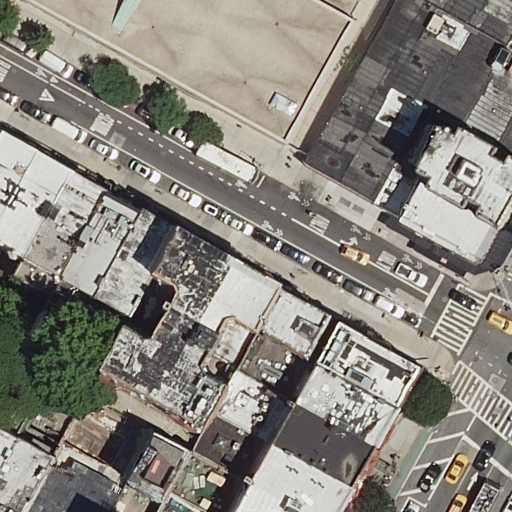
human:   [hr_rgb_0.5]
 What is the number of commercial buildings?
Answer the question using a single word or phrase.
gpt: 0

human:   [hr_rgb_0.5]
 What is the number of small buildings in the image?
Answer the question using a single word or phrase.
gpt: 7

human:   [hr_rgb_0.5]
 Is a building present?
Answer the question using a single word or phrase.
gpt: yes

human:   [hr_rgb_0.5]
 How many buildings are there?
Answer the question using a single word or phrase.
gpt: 20

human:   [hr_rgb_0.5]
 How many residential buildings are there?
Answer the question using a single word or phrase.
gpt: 19

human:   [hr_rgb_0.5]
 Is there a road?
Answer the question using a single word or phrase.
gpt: yes

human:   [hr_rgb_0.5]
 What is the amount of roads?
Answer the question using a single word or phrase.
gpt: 9

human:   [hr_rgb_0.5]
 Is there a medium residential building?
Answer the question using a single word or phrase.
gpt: yes

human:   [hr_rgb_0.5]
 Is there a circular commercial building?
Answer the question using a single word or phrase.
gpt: no

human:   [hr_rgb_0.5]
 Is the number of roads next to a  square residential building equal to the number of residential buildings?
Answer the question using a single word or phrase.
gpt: no

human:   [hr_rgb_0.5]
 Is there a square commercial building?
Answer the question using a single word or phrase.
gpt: no

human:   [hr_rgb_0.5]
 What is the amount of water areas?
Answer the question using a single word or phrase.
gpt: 0

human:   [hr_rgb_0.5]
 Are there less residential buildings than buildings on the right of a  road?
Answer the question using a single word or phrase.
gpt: no

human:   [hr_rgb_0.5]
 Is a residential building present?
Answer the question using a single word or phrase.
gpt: yes

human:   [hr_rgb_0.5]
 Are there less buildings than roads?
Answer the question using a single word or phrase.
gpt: no

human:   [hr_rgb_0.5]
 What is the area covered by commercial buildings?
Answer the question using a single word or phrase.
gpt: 0m2

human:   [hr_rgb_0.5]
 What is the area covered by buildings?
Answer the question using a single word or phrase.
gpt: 5109m2

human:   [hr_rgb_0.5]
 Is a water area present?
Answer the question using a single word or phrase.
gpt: no

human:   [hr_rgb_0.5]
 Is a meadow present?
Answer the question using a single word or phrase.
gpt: no

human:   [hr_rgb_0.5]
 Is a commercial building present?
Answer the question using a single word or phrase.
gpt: no

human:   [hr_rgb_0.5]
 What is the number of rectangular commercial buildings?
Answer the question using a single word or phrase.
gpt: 0

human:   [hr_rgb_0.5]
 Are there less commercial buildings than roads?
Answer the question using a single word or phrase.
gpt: yes

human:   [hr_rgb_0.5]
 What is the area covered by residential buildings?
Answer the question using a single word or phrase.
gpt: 3530m2

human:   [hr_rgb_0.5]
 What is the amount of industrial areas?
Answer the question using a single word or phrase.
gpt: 0

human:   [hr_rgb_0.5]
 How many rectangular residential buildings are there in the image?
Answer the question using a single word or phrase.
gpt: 17

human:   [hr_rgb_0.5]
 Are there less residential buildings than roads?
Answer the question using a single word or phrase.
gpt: no

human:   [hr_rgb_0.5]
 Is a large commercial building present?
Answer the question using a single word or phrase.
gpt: no

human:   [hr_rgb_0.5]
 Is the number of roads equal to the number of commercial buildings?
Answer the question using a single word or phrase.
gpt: no

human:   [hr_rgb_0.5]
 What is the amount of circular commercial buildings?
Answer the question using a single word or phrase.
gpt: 0

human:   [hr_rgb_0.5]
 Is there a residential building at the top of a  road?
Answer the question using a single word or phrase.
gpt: yes

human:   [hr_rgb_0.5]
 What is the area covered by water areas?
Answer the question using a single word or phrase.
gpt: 0m2

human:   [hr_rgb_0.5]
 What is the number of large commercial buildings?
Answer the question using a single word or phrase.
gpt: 0

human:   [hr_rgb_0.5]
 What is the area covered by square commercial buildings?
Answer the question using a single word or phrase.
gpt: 0m2

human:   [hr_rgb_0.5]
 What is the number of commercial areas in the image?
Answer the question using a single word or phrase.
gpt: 0

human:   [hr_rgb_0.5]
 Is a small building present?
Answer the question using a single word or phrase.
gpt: yes

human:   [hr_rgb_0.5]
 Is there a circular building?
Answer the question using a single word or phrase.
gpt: no

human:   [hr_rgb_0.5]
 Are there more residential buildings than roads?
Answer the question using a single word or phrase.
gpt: yes

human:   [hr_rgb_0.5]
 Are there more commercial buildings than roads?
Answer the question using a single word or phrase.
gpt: no

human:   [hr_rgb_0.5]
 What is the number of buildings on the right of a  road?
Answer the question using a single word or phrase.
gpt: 5

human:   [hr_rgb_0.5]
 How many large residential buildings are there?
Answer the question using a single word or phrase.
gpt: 1

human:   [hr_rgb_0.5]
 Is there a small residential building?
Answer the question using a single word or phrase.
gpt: yes

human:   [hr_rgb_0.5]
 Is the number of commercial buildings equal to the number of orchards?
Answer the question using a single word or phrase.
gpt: yes

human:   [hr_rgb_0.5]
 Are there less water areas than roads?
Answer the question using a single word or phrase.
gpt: yes

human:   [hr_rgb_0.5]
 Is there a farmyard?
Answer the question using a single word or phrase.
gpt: no

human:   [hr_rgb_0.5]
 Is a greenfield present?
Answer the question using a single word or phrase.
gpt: no

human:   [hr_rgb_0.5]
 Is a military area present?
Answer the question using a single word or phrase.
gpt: no

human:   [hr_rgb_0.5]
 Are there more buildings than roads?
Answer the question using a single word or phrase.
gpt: yes

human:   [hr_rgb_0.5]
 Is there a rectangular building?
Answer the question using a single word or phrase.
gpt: yes

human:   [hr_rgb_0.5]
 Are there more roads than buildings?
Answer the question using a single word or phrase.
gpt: no

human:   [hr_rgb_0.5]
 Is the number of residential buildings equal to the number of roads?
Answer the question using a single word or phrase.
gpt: no

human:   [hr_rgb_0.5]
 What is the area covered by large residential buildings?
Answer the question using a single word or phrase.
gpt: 647m2

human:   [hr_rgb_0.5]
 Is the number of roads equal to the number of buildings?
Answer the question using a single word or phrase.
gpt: no

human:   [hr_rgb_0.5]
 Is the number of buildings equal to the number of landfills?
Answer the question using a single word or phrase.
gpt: no

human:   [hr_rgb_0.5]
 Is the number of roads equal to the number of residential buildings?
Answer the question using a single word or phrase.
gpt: no

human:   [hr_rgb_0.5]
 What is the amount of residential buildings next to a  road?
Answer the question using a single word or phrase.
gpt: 19

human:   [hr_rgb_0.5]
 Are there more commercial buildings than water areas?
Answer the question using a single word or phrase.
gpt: no

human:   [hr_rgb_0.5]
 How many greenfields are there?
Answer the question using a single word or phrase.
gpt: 0

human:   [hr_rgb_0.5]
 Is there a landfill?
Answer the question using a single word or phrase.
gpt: no

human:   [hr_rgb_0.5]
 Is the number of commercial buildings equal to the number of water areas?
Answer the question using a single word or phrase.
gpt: yes

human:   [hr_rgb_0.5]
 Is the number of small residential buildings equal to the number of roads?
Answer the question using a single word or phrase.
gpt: no

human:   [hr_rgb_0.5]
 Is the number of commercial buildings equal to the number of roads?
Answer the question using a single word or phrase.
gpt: no

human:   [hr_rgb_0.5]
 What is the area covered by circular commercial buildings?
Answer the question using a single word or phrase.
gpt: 0m2

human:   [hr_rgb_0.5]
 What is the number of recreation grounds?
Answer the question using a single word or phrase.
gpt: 0

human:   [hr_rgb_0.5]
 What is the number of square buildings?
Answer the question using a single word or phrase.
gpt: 0